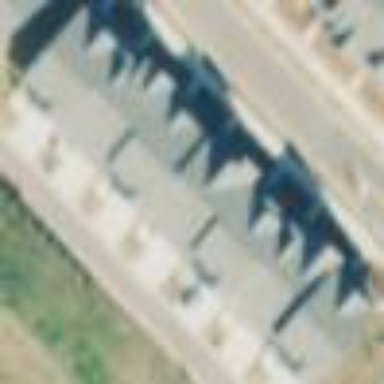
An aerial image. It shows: Terrace building.